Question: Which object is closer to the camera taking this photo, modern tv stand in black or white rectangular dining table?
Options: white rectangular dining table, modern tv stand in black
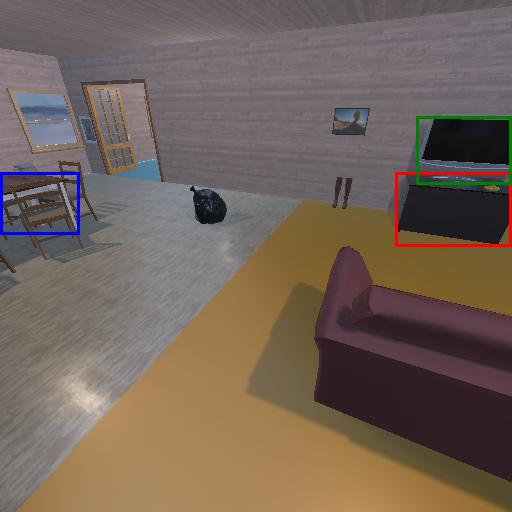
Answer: white rectangular dining table